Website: bh-photo
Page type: customer-info-address
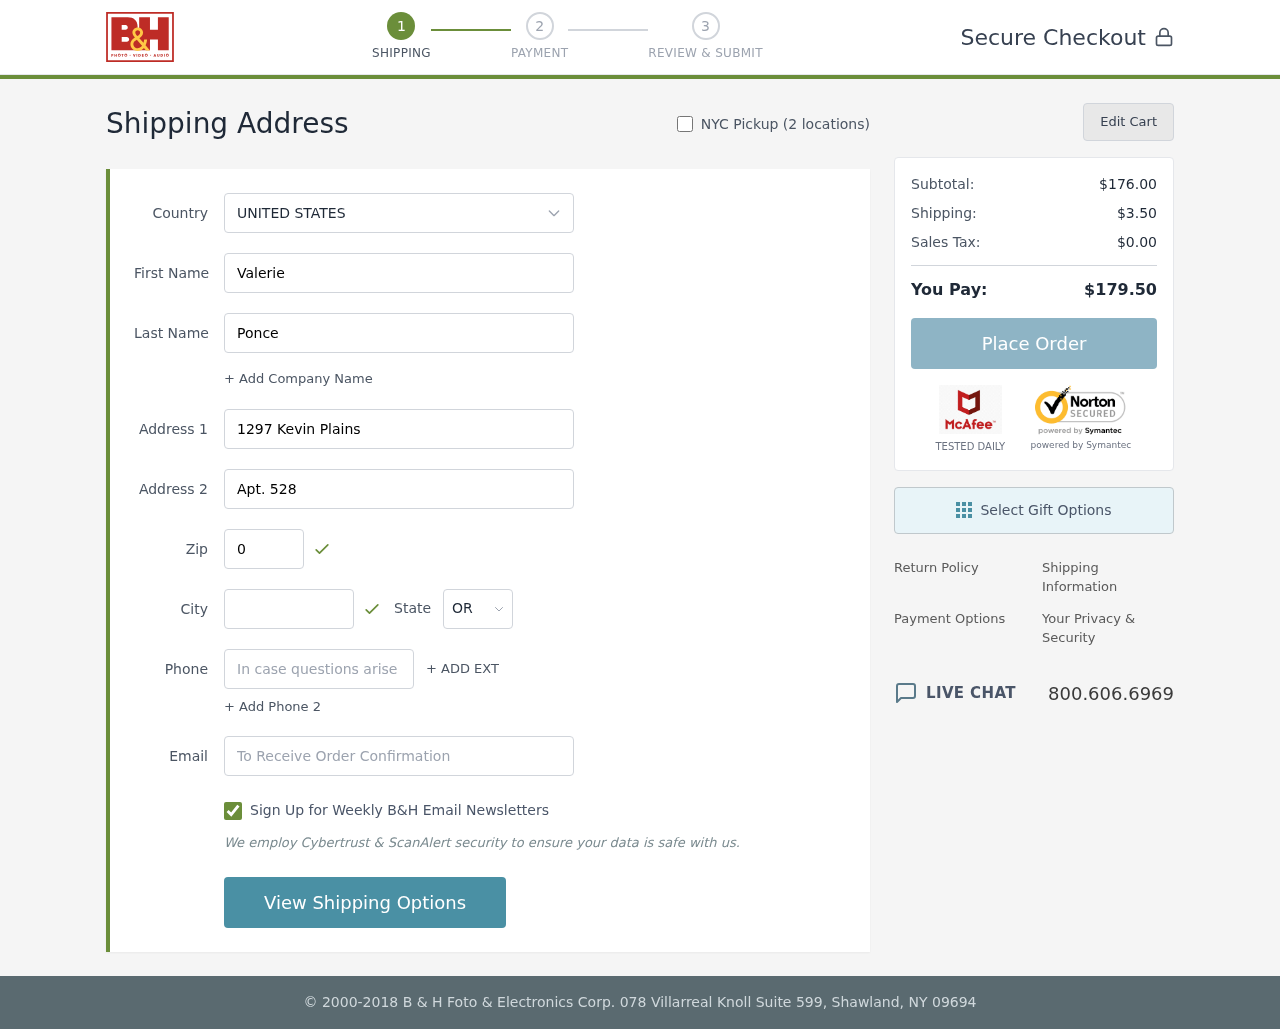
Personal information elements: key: PII_CITY
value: Smithtown
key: PII_COUNTRY
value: United States
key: PII_EMAIL
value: vponce@gmail.com
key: PII_FIRSTNAME
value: Valerie
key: PII_LASTNAME
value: Ponce
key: PII_PHONE
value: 4184928195
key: PII_POSTCODE
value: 09343
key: PII_STATE_ABBR
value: OR
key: PII_STREET
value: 1297 Kevin Plains
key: PII_STREET2
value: Apt. 528
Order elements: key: ORDER_SUBTOTAL
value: $176.00
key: ORDER_SHIPPING_COST
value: $3.50
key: ORDER_TAX
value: $0.00
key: ORDER_TOTAL
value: $179.50